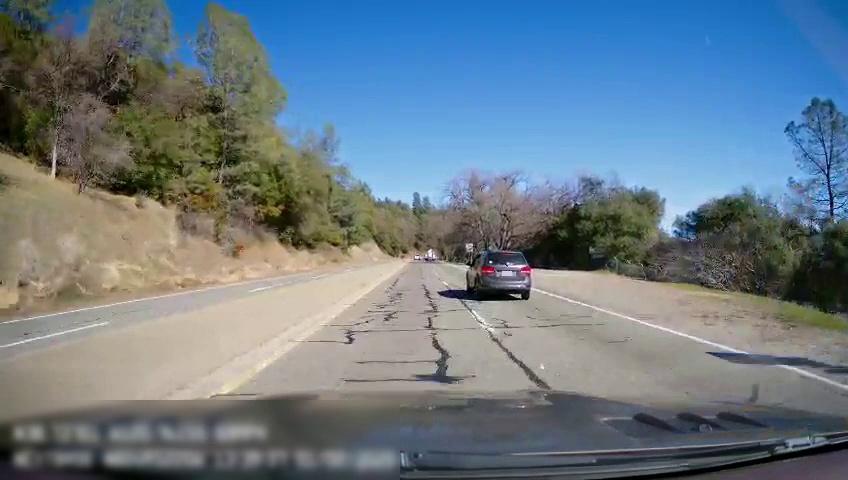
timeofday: Day
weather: Sunny
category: Drivable Space
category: Drivable Space
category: Vehicles | Truck
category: Vehicles | SUV
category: Lanes | Opposite Lane
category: Lanes | Opposite Lane
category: Lanes | Current Lane
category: Lanes | Current Lane
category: Lanes | Alternate Lane